Interaction volume radius: 10 \u00c5
Interaction volume height: 15 \u00c5
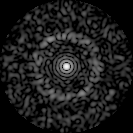
Disorder parameter: 0.836